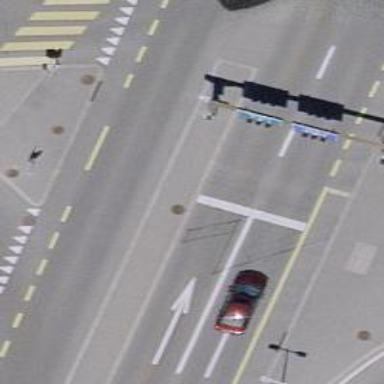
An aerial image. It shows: Secondary road with separate asphalt sidewalks.